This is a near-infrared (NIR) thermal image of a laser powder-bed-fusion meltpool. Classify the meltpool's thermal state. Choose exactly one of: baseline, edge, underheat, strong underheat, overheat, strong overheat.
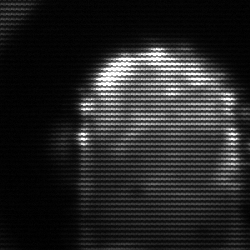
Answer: baseline